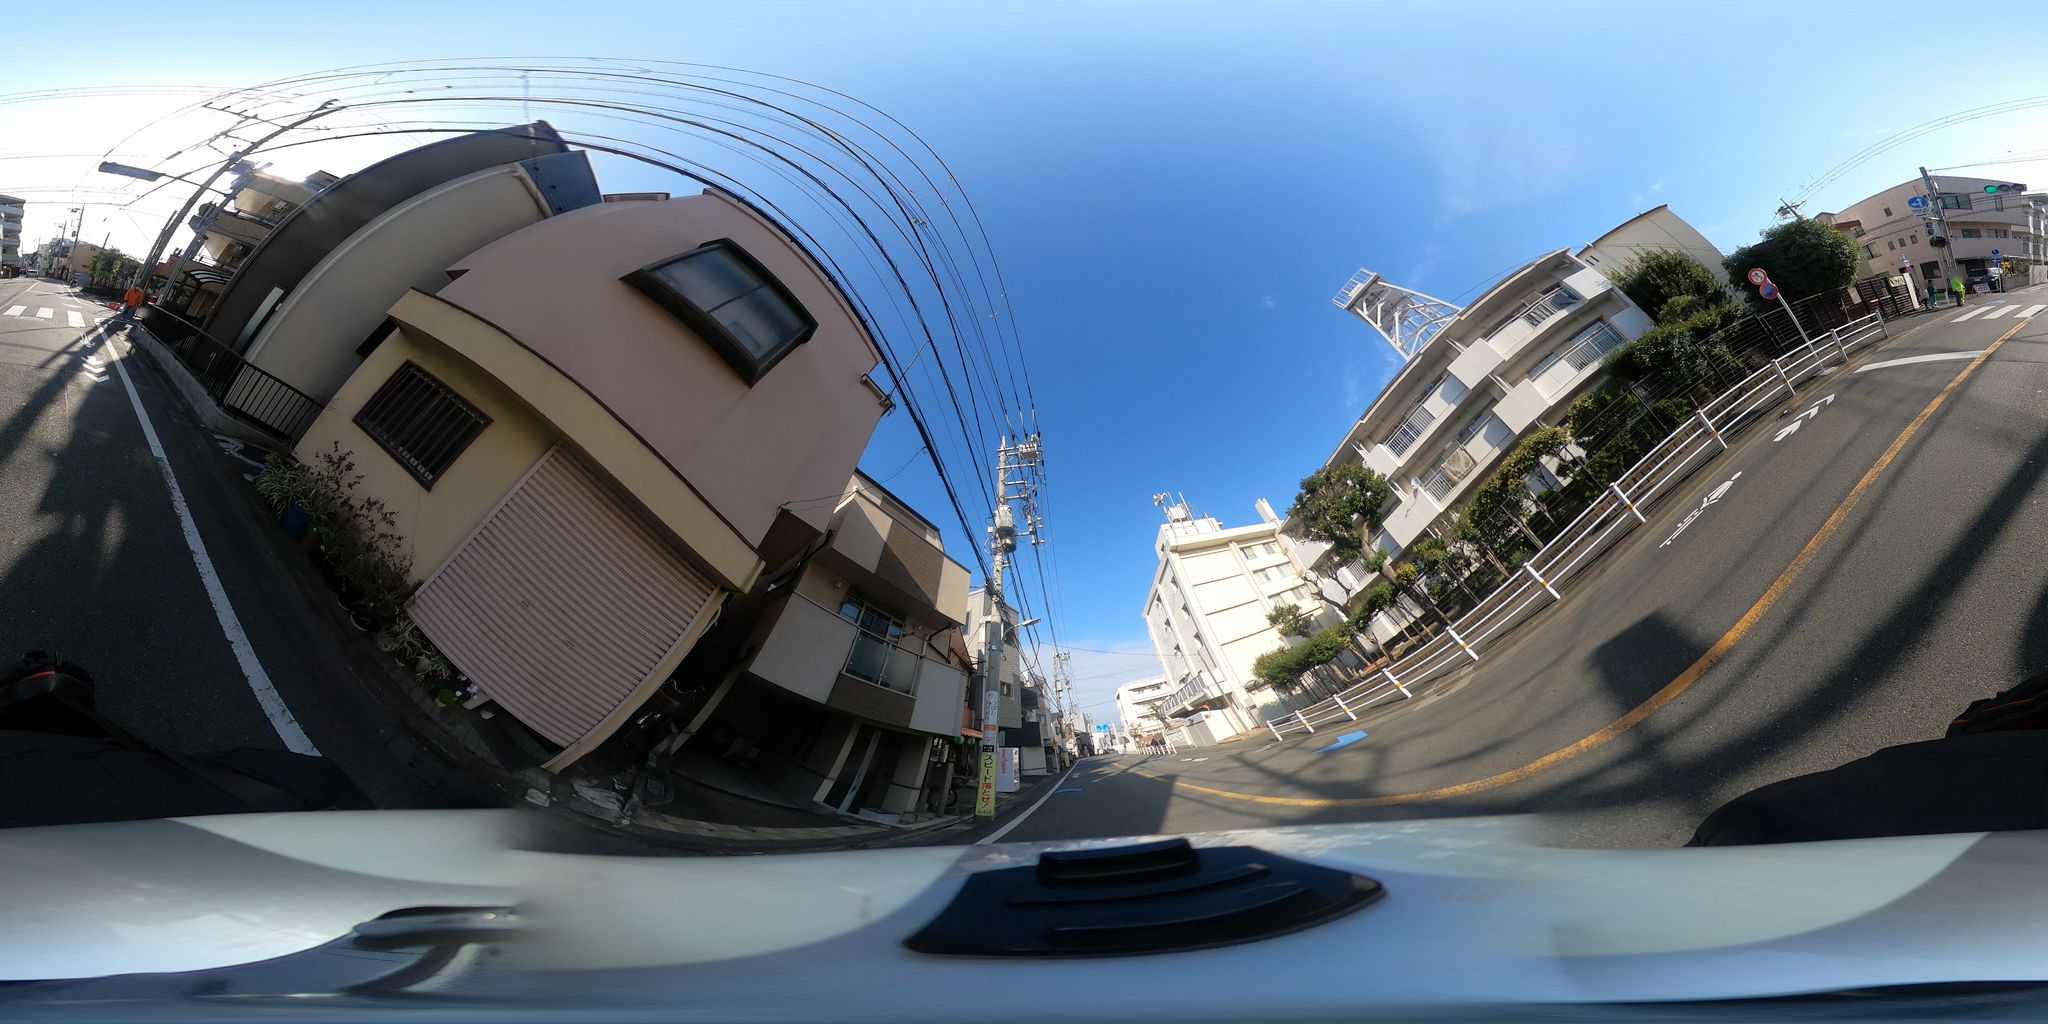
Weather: snowy
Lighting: day
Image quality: good
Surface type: cycling surface
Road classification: footway
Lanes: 2
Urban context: urban centre
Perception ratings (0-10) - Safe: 1.95, Lively: 6.56, Beautiful: 1.91, Boring: 2.87, Depressing: 1.95, Wealthy: 5.05